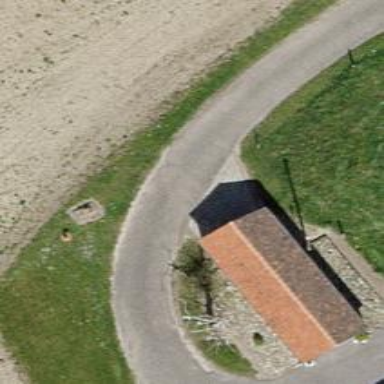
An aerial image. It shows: Garage.